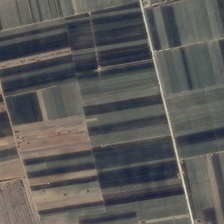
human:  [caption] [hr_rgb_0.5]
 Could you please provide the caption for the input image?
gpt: many pieces of farmlands are in different green depths .

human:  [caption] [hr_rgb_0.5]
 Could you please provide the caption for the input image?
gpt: many pieces of farmlands are in different green depths .

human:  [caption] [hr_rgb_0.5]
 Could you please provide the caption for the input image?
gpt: many pieces of farmlands are in different green depths .

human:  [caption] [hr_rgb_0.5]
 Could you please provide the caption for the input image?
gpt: many pieces of farmlands are in different green depths .

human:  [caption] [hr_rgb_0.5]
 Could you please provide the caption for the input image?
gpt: many pieces of farmlands are in different green depths .